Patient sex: M
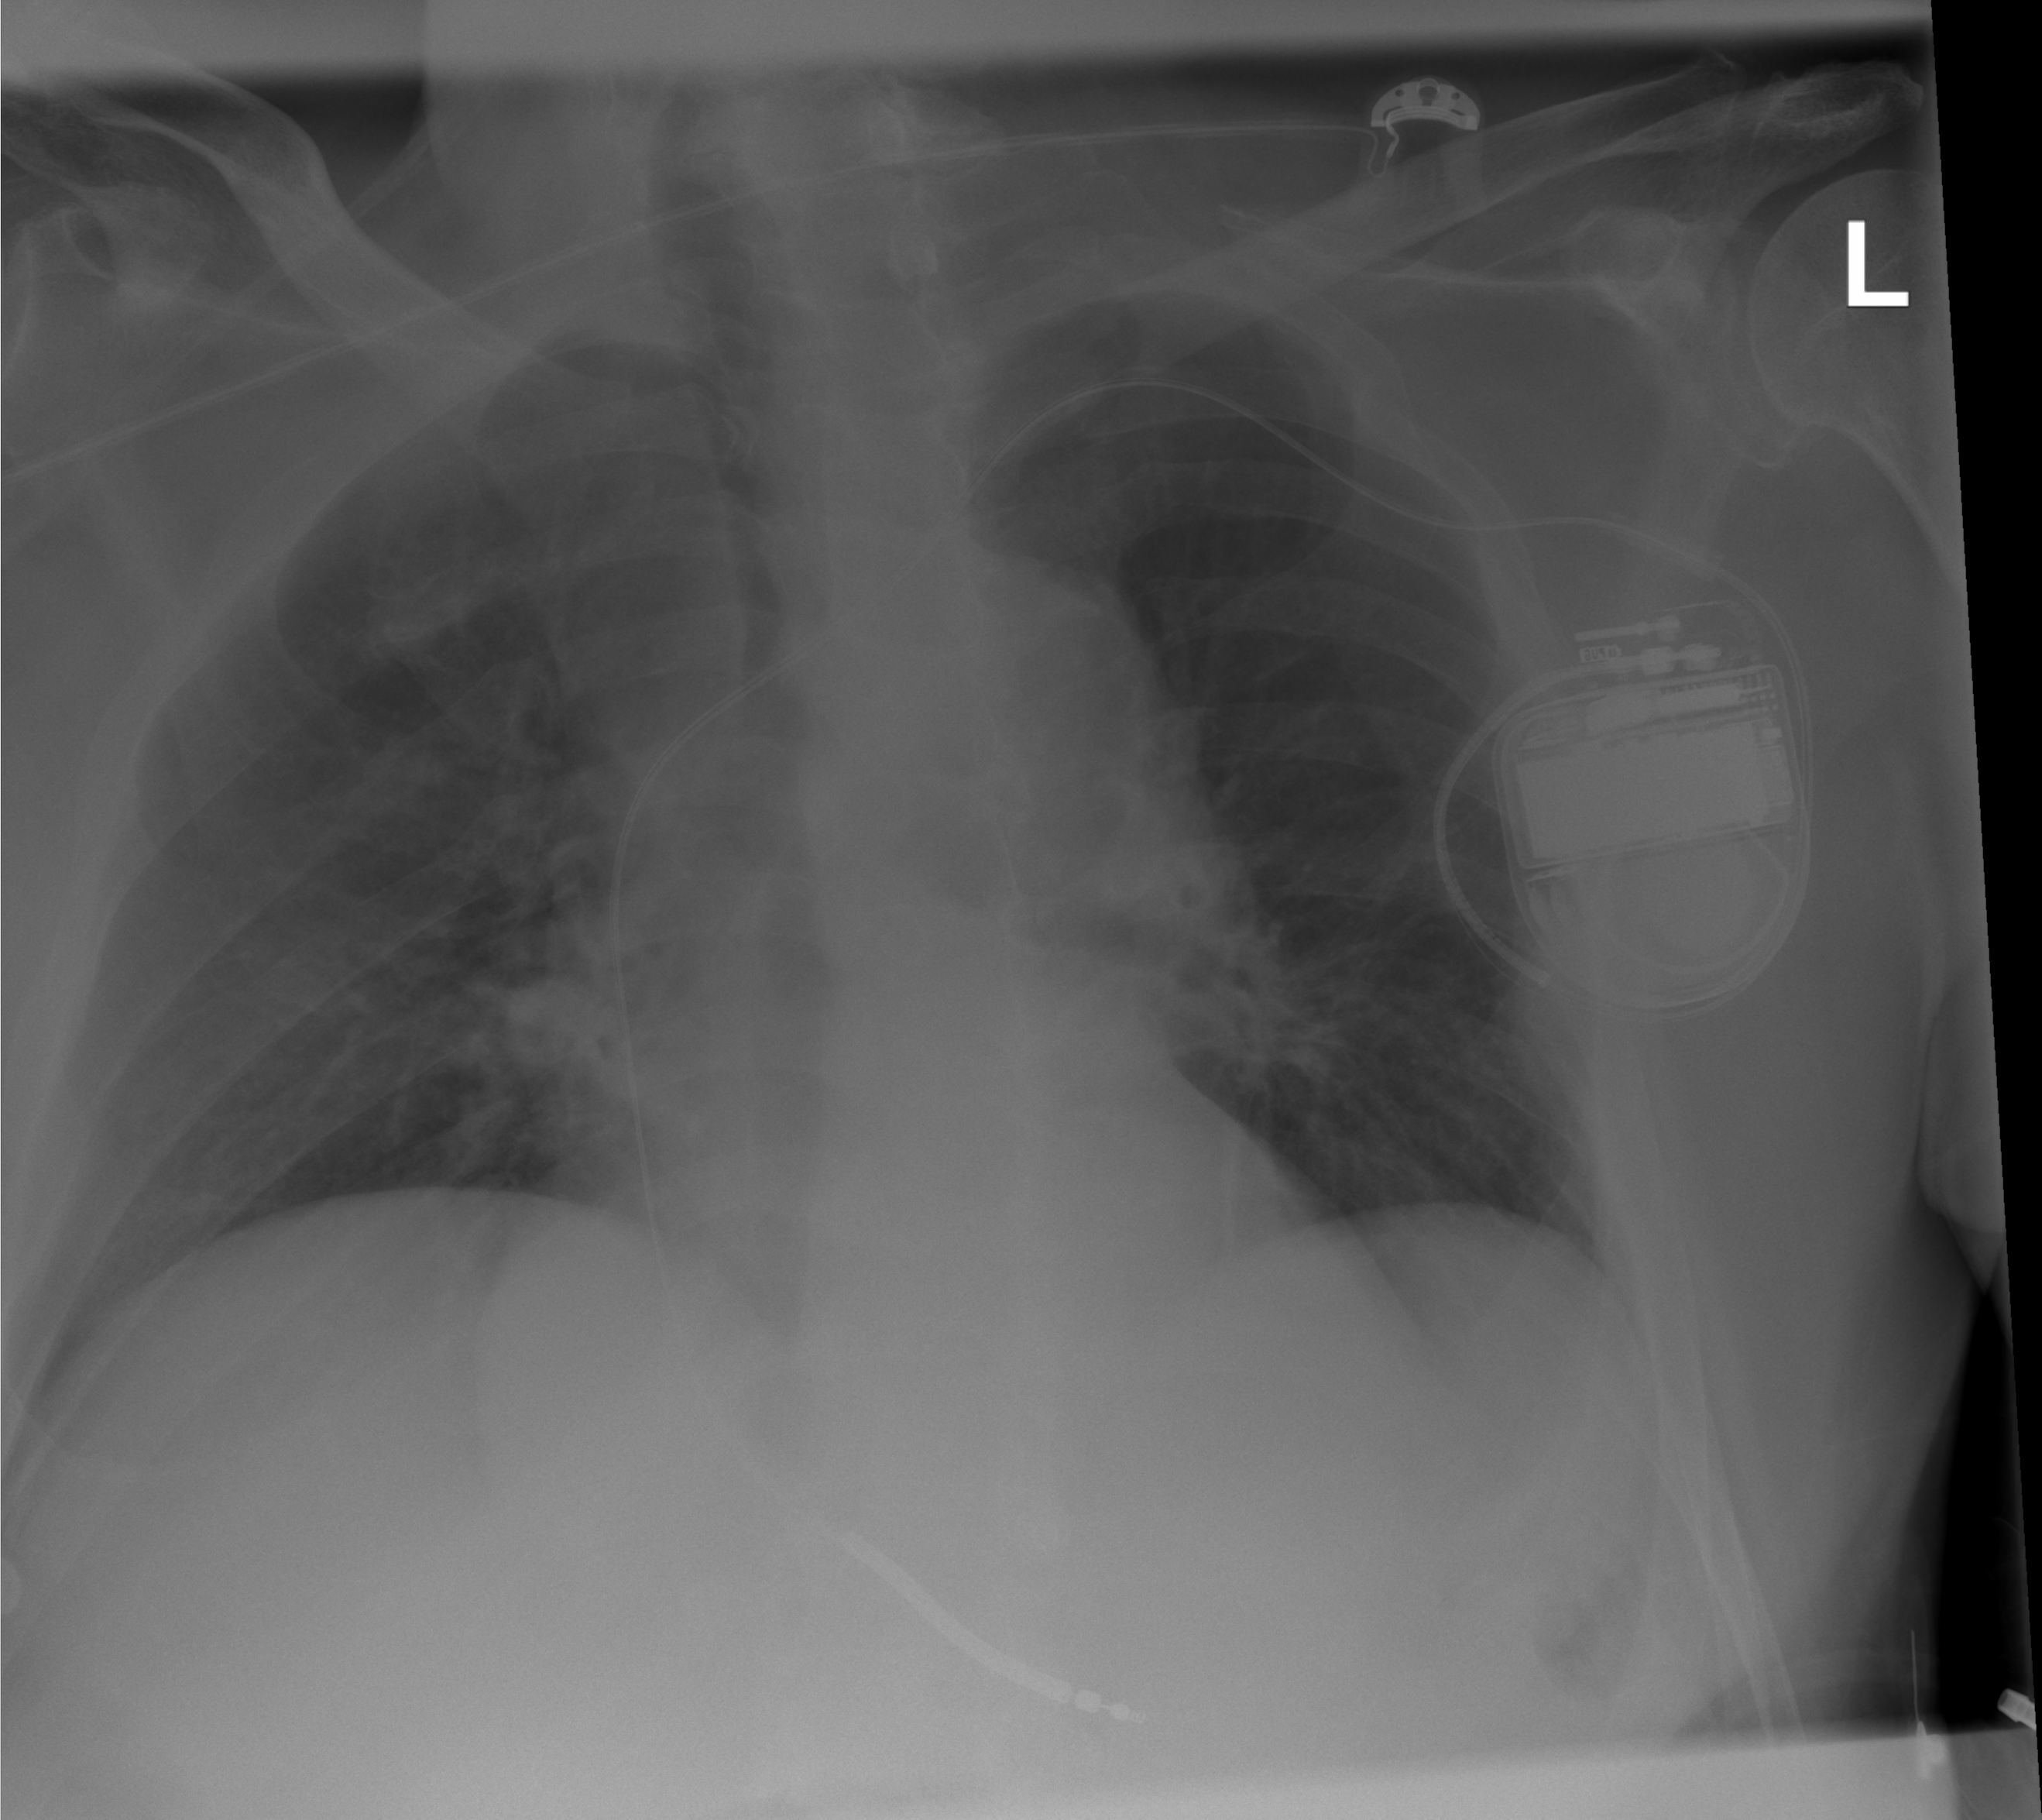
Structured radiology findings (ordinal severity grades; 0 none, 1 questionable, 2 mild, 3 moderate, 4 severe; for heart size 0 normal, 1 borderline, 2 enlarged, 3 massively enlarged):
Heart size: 2
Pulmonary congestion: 1
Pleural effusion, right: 0
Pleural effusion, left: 0
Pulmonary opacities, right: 0
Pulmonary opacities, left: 0
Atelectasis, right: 0
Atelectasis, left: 0